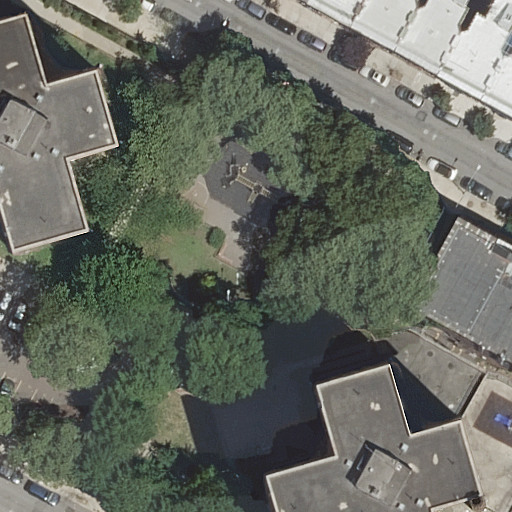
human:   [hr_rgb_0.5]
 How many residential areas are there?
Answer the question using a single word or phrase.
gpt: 1

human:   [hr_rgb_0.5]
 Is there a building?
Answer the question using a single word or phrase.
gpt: yes

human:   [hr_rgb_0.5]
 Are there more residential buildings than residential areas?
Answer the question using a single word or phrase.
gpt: yes

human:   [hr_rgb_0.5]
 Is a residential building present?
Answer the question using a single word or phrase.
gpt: yes

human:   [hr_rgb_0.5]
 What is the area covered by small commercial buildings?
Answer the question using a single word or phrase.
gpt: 0m2

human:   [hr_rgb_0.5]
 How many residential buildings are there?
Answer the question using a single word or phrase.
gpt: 8

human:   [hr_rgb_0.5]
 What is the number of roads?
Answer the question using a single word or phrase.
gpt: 11

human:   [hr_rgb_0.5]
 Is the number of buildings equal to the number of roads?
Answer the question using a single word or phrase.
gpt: no

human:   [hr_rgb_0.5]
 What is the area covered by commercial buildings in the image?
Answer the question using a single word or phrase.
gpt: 0m2

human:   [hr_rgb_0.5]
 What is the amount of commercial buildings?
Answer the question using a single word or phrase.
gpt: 0

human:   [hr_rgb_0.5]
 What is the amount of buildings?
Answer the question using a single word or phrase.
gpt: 8

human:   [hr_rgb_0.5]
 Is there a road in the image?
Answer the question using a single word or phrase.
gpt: yes

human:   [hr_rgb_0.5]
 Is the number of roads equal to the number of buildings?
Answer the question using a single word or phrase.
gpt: no

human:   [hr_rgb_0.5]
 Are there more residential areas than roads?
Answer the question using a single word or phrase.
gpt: no

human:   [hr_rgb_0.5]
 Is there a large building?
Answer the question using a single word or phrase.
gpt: yes

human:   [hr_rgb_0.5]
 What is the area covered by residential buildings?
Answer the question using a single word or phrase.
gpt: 1814m2

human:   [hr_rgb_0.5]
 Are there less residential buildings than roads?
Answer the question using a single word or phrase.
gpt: yes

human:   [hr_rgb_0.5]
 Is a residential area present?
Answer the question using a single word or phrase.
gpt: yes

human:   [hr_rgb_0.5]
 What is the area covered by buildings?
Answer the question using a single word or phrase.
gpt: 1814m2

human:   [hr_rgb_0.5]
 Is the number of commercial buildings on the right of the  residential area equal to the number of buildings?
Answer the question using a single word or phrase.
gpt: no

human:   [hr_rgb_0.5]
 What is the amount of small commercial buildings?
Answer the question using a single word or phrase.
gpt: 0

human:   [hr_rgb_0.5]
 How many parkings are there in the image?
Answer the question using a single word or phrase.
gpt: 1

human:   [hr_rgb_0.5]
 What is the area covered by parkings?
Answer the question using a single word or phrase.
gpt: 940m2

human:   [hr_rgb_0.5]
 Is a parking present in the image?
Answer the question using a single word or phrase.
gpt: yes

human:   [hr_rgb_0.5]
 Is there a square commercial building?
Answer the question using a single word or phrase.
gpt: no

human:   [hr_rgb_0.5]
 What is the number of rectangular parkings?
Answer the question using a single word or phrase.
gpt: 0

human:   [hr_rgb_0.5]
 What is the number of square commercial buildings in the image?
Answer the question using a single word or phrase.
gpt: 0

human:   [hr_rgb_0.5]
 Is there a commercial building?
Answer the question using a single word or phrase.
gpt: no

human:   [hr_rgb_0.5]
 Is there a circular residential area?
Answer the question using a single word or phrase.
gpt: no

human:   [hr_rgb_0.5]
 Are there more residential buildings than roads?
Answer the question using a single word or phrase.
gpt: no

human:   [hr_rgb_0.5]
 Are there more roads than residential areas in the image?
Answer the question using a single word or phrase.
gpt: yes

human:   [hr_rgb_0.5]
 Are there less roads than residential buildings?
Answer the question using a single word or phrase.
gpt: no

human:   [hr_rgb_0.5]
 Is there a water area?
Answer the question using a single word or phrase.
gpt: no

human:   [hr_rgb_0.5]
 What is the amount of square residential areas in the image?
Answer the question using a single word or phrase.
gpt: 0

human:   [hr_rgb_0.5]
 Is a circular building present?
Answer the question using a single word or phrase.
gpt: no

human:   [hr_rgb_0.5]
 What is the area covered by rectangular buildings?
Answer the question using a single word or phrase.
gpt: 808m2

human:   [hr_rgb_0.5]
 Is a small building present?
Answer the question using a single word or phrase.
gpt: yes

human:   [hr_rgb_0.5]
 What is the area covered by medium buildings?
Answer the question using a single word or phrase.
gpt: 1005m2

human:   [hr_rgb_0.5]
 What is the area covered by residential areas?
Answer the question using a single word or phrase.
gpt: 24m2

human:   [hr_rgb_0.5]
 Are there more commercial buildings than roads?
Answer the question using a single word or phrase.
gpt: no

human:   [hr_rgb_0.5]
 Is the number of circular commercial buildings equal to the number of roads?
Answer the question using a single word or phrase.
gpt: no

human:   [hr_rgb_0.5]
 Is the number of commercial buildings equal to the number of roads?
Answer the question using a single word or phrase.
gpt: no

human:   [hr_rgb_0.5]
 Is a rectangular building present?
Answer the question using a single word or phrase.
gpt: yes

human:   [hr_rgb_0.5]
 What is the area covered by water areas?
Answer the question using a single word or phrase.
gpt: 0m2

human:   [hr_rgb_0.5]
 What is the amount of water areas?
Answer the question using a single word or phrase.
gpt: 0

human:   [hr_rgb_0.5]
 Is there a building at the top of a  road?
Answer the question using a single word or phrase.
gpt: yes

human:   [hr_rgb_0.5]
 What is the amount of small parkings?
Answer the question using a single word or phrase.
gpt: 0

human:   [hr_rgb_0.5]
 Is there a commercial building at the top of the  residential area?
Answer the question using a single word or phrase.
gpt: no

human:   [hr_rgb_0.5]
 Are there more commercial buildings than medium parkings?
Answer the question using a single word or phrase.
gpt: no

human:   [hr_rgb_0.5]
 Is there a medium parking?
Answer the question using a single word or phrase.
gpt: no

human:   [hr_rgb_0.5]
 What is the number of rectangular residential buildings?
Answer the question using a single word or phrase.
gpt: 4

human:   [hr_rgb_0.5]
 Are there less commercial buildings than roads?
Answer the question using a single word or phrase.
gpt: yes

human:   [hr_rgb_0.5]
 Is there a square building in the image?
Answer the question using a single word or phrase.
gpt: no

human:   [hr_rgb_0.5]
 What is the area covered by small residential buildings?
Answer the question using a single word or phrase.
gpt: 99m2

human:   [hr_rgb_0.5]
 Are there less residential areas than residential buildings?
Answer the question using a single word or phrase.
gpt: yes

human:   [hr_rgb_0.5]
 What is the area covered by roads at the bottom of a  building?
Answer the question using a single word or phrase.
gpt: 0m2

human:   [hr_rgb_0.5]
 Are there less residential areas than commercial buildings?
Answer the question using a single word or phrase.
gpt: no

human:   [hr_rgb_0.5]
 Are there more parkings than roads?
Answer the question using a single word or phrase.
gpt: no

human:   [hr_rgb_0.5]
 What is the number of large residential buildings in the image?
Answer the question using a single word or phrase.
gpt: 1

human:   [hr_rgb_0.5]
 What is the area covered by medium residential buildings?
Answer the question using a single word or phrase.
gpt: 1005m2

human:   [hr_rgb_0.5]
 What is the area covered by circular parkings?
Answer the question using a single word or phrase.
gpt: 0m2

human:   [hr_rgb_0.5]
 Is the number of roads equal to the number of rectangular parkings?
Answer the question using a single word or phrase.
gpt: no

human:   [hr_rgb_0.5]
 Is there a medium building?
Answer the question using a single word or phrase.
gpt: yes

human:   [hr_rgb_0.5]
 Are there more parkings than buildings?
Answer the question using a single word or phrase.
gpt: no